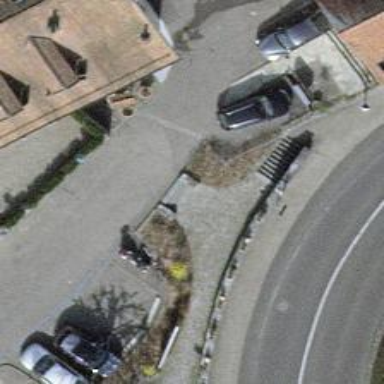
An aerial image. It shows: Road with steps.